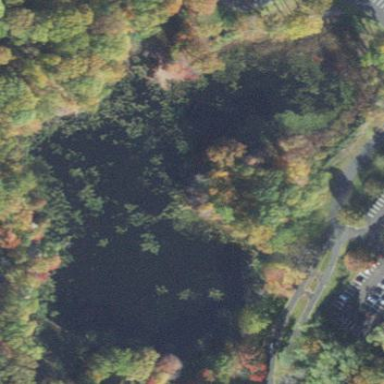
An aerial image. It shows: Pond with natural water.